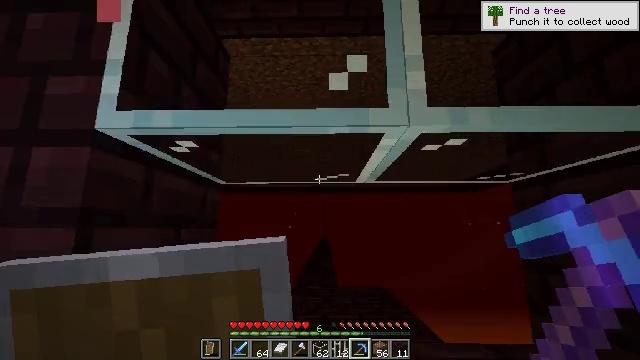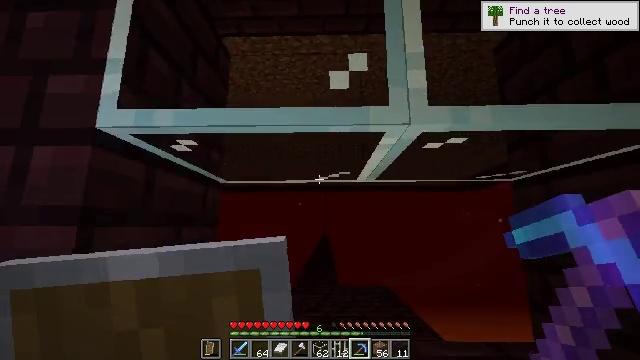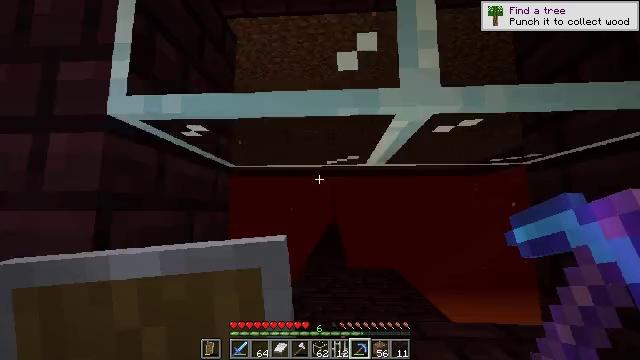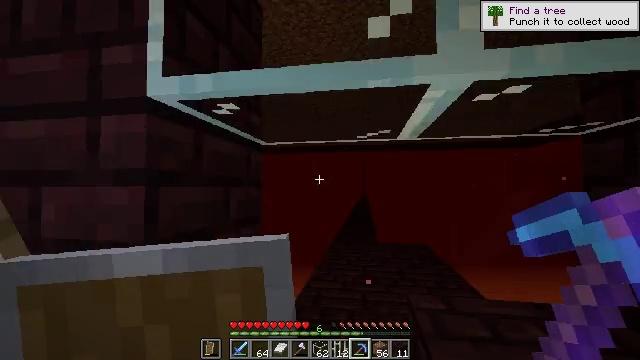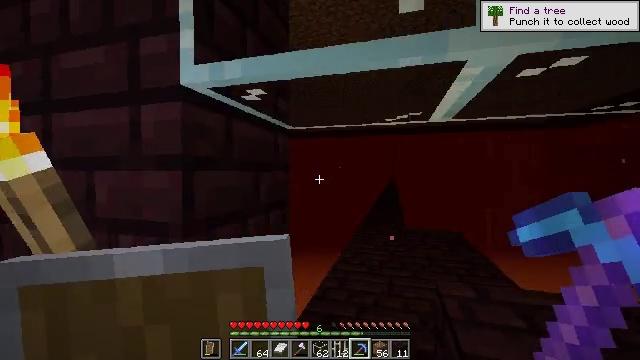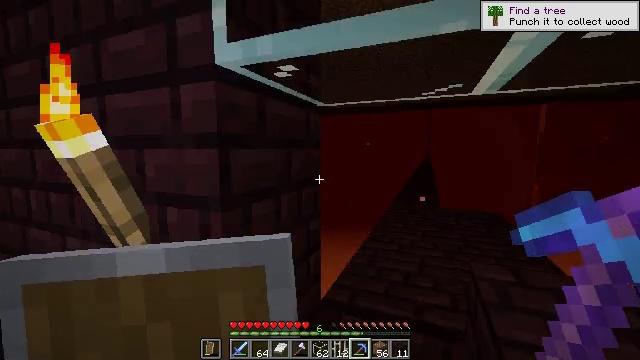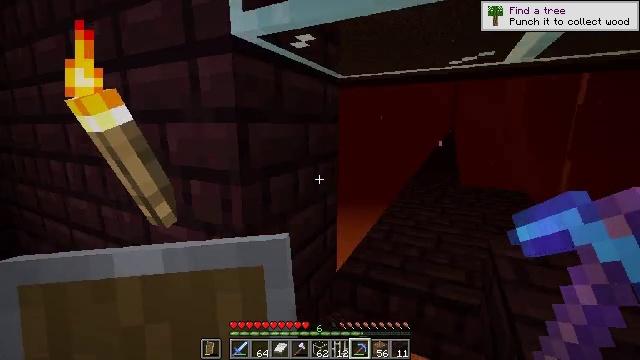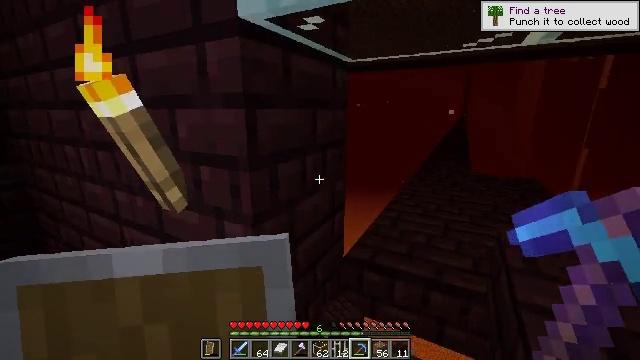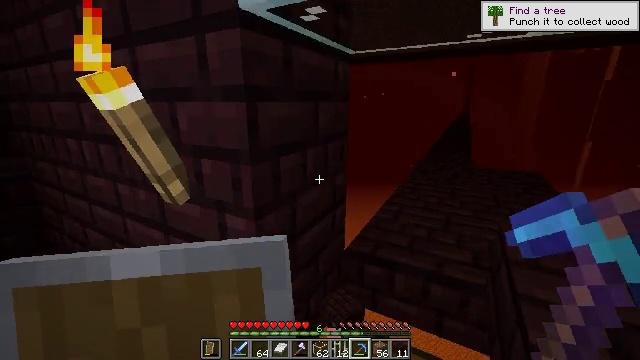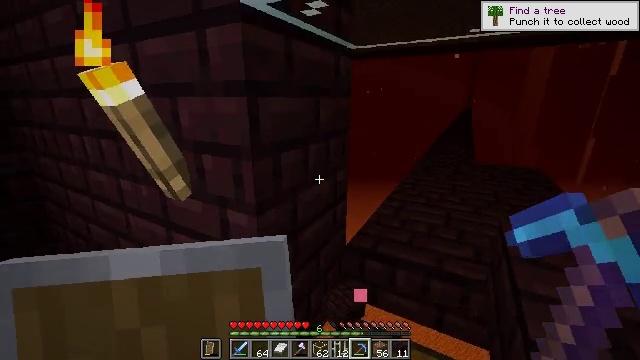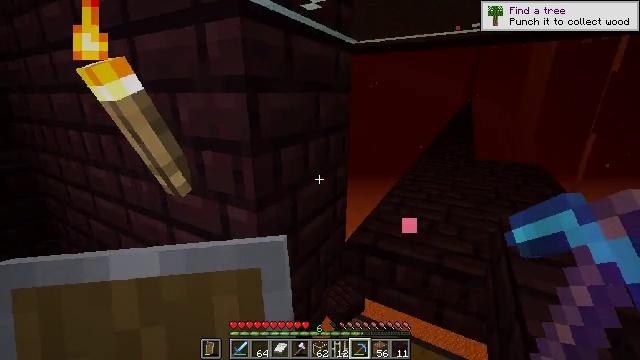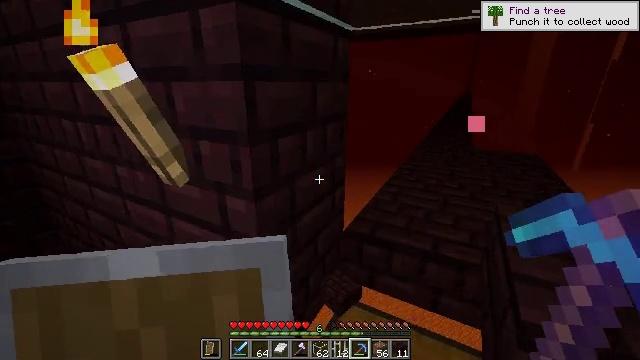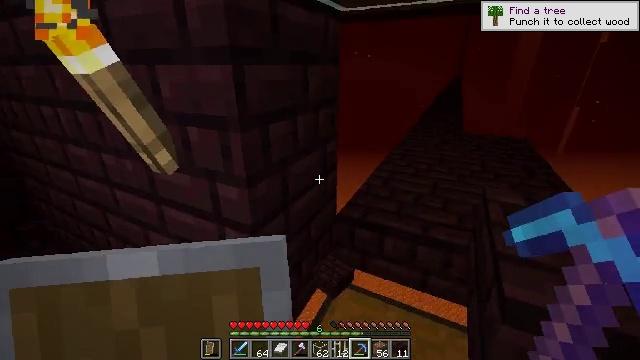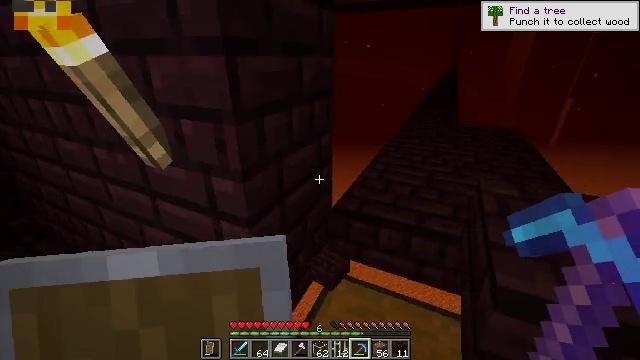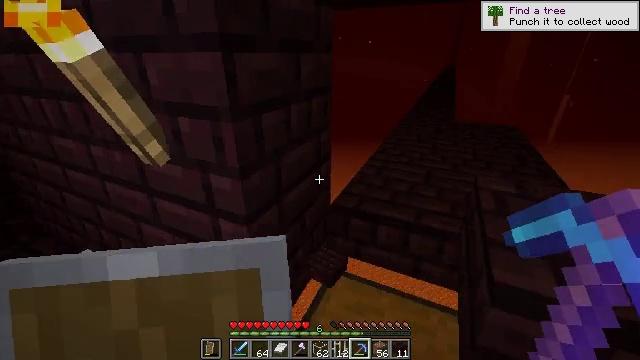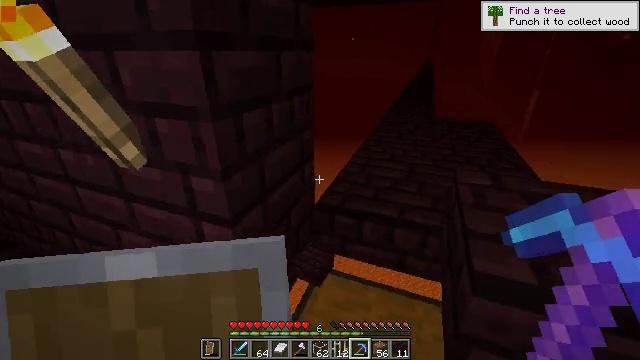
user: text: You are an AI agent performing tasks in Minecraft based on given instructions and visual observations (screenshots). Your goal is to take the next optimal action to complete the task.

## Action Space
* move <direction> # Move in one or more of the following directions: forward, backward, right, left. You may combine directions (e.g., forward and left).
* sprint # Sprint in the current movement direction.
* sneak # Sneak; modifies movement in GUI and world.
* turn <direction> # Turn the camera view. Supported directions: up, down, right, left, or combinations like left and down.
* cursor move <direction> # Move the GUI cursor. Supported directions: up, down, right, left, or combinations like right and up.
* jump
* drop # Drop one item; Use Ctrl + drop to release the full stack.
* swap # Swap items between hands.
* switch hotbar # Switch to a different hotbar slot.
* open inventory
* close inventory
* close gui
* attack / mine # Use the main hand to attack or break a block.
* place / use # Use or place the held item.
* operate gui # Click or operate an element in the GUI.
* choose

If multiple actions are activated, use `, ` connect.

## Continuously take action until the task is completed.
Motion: motion action
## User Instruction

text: drop nether brick slab
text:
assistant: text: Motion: close gui
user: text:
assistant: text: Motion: turn left and down
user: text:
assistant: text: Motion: turn left and down
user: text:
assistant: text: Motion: turn left and down
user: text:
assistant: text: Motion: turn left and down
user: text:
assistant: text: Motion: turn left and down
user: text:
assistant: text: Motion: turn left and down
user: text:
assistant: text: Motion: turn down
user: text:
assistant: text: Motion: no_op
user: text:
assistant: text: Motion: no_op
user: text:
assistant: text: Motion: turn down
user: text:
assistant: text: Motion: turn right and down
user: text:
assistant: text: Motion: turn right and down
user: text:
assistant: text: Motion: no_op
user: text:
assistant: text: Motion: turn right
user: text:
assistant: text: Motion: turn right and down
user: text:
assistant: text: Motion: turn right and down
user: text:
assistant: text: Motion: turn right and down
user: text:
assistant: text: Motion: turn down
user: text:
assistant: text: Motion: turn down
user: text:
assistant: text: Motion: move forward, turn left and down
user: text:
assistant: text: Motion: move forward, turn left
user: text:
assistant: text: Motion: move forward
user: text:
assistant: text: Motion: move forward
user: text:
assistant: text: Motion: move forward
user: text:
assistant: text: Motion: no_op
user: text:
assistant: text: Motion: no_op
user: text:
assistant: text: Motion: no_op
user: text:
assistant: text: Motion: move forward
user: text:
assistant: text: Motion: move forward